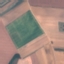
Land use / land cover: AnnualCrop